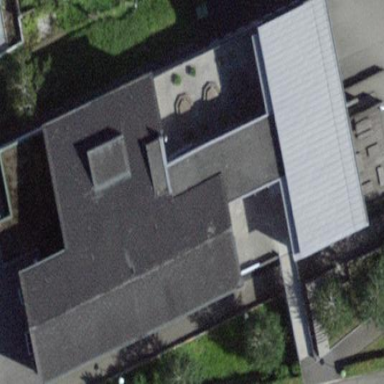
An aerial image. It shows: School building.